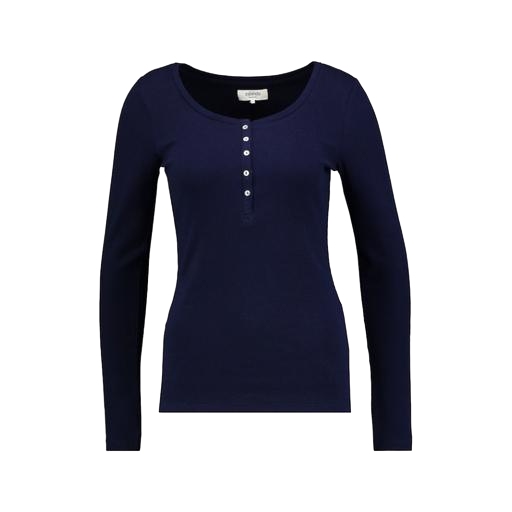
long-sleeve t-shirt only macy, blue still long-sleeved top, blue iconic women's long-sleeved t-shirt, white background